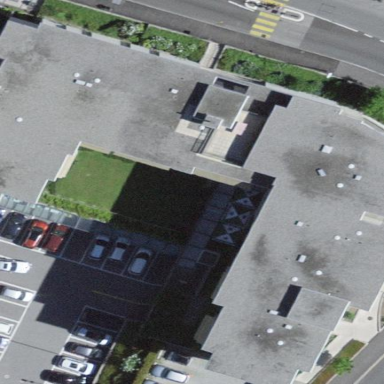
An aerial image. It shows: Commercial building.